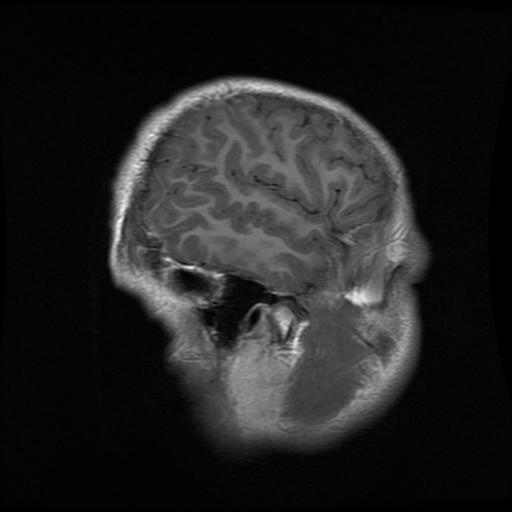
Label: glioma